Question: Here is an image :

The problem is that (you can see) : the "Page" Button is too low, making it unable to be clicked. What I want is it should be near "Contact".
Now is the Code :
HTML
'''
<nav>
<ul>
<li><a href="#">Home</a></li>
<li><a href="#">About</a>
<ul>
<li><a href="#">Contact</a>
<ul>
<li><a href="#">Page</a></li>
</ul>
</li>
</ul>
</li>
</ul>
</nav>
'''
CSS
'''
/* Basic Styling */
a {
text-decoration:none;
color:inherit;
}
/* Menu Styling */
nav > ul > li {
display:inline-block;
width:200px;
height:50px;
line-height:50px;
margin:0px;
padding:0px;
background-color:#dddddd;
text-align:center;
}
nav ul li:hover {
background-color:#aaaaff;
}
nav ul ul {
display:none;
list-style:none;
padding-left:0;
}
nav ul li:hover > ul {
display:block;
position:relative;
}
nav ul li:hover > ul > li {
display:inline-block;
width:200px;
height:50px;
line-height:50px;
padding:0px;
margin:0px;
text-align:center;
}
nav ul li {
float: left;
}
nav ul ul li {
margin:0px;
padding:0px;
}
nav ul ul li:hover > ul {
display: block;
float: none;
position: relative;
}
nav ul ul ul {
position: absolute;
left: 100%;
top: 0;
}
nav ul ul li {
position: relative;
top:0;
}
'''
There is no other problem but only this.
Check the jsfiddle : <URL>
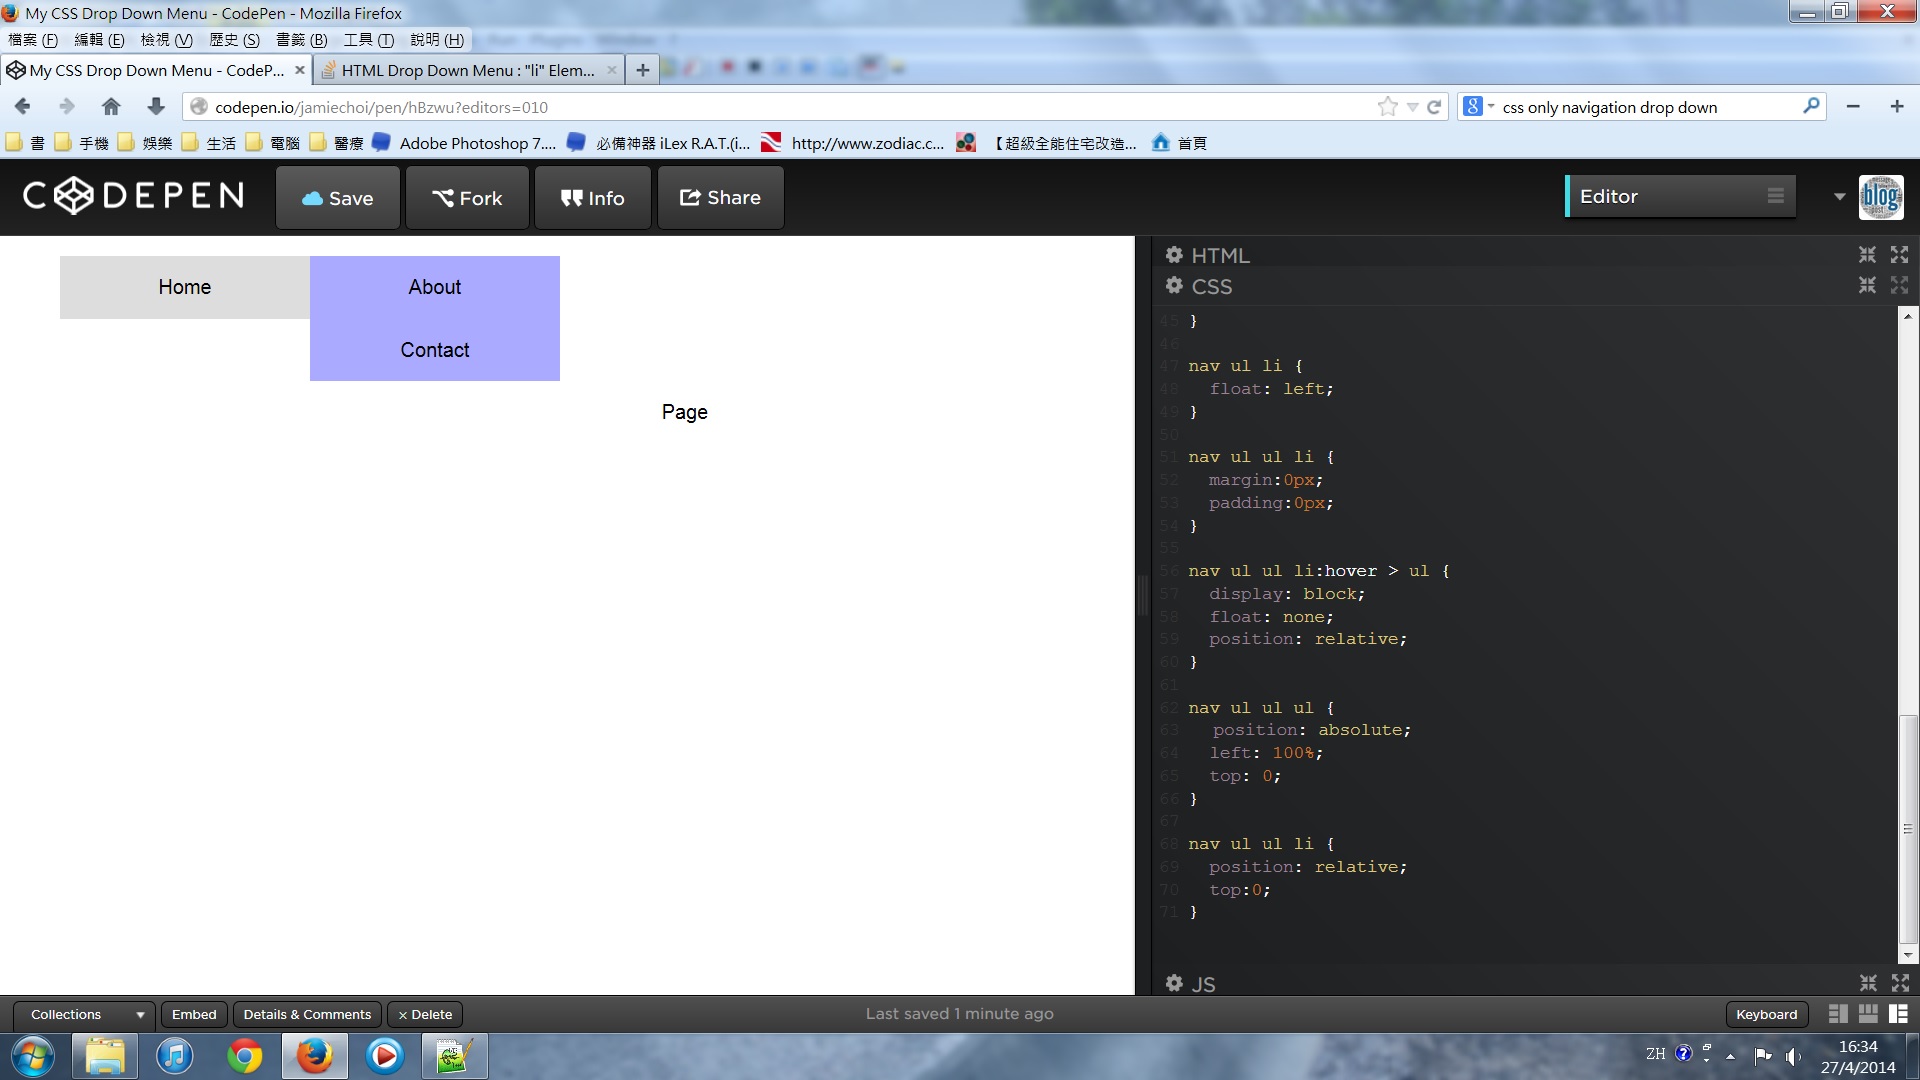
Answer: See this demo: <URL>
I've changed the 'top' property for 'ul ul ul' elements
'''
nav ul ul ul {
position: absolute;
left: 100%;
top: -50px;
}
'''